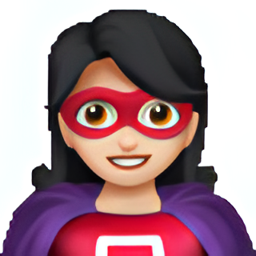
Name: woman superhero light skin tone
Emoji: 🦸🏻‍♀️
Group: People & Body
Sub-group: person-fantasy